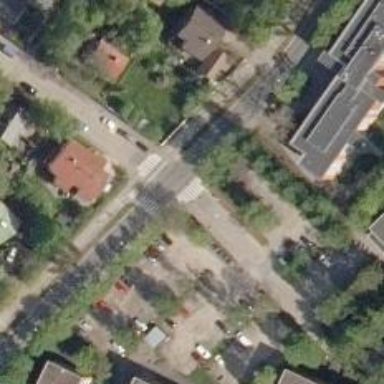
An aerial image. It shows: Uncontrolled crossing on the road.